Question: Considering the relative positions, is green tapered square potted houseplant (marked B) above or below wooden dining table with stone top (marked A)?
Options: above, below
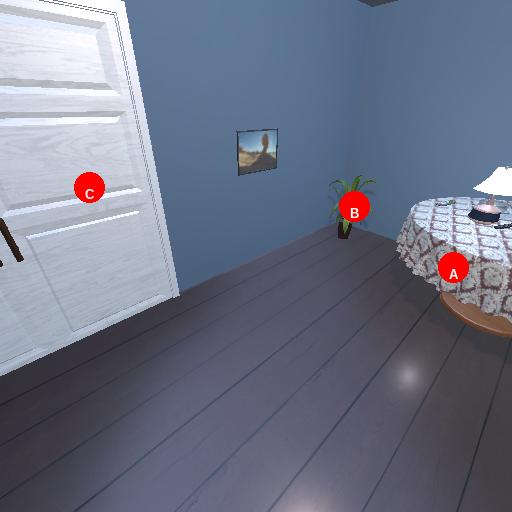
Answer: above